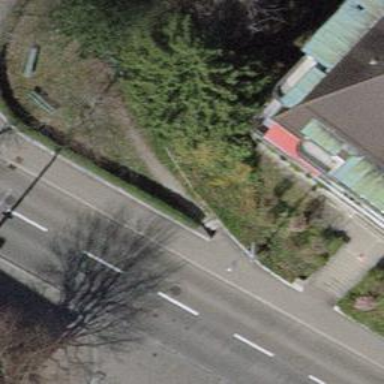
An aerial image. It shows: Compacted steps along the road.